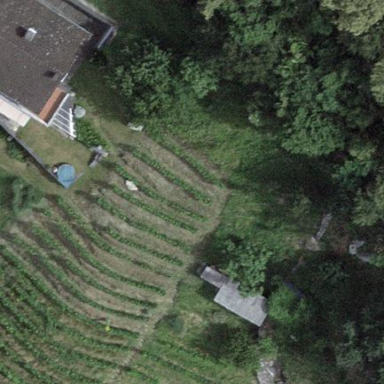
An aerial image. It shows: Beautiful vineyard in the countryside.